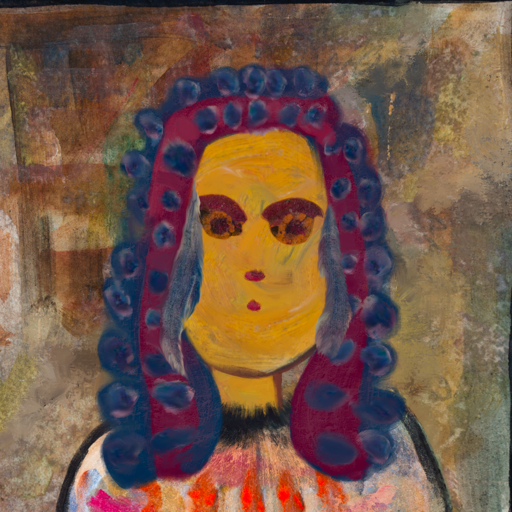
Background: Mosgoul, Head And Neck Front: After_Raid, Face Front: Doll, Bust: Childish, Hair Front: Hill_Girl, Head Accessory: Blank, Second Necklace: Blank, Necklace: Blank, Baby: Blank